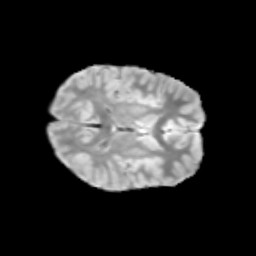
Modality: T2w
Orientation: axial
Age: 10
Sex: male
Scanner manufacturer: siemens
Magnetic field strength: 3 T
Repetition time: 3.8 s
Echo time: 0.07 s